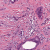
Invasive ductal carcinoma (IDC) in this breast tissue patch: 1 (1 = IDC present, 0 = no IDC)